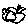
Label: flower